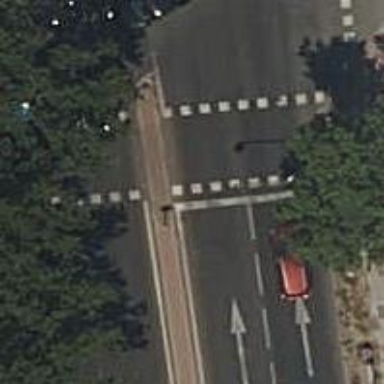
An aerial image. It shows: Kerb serving as barrier.